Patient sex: M
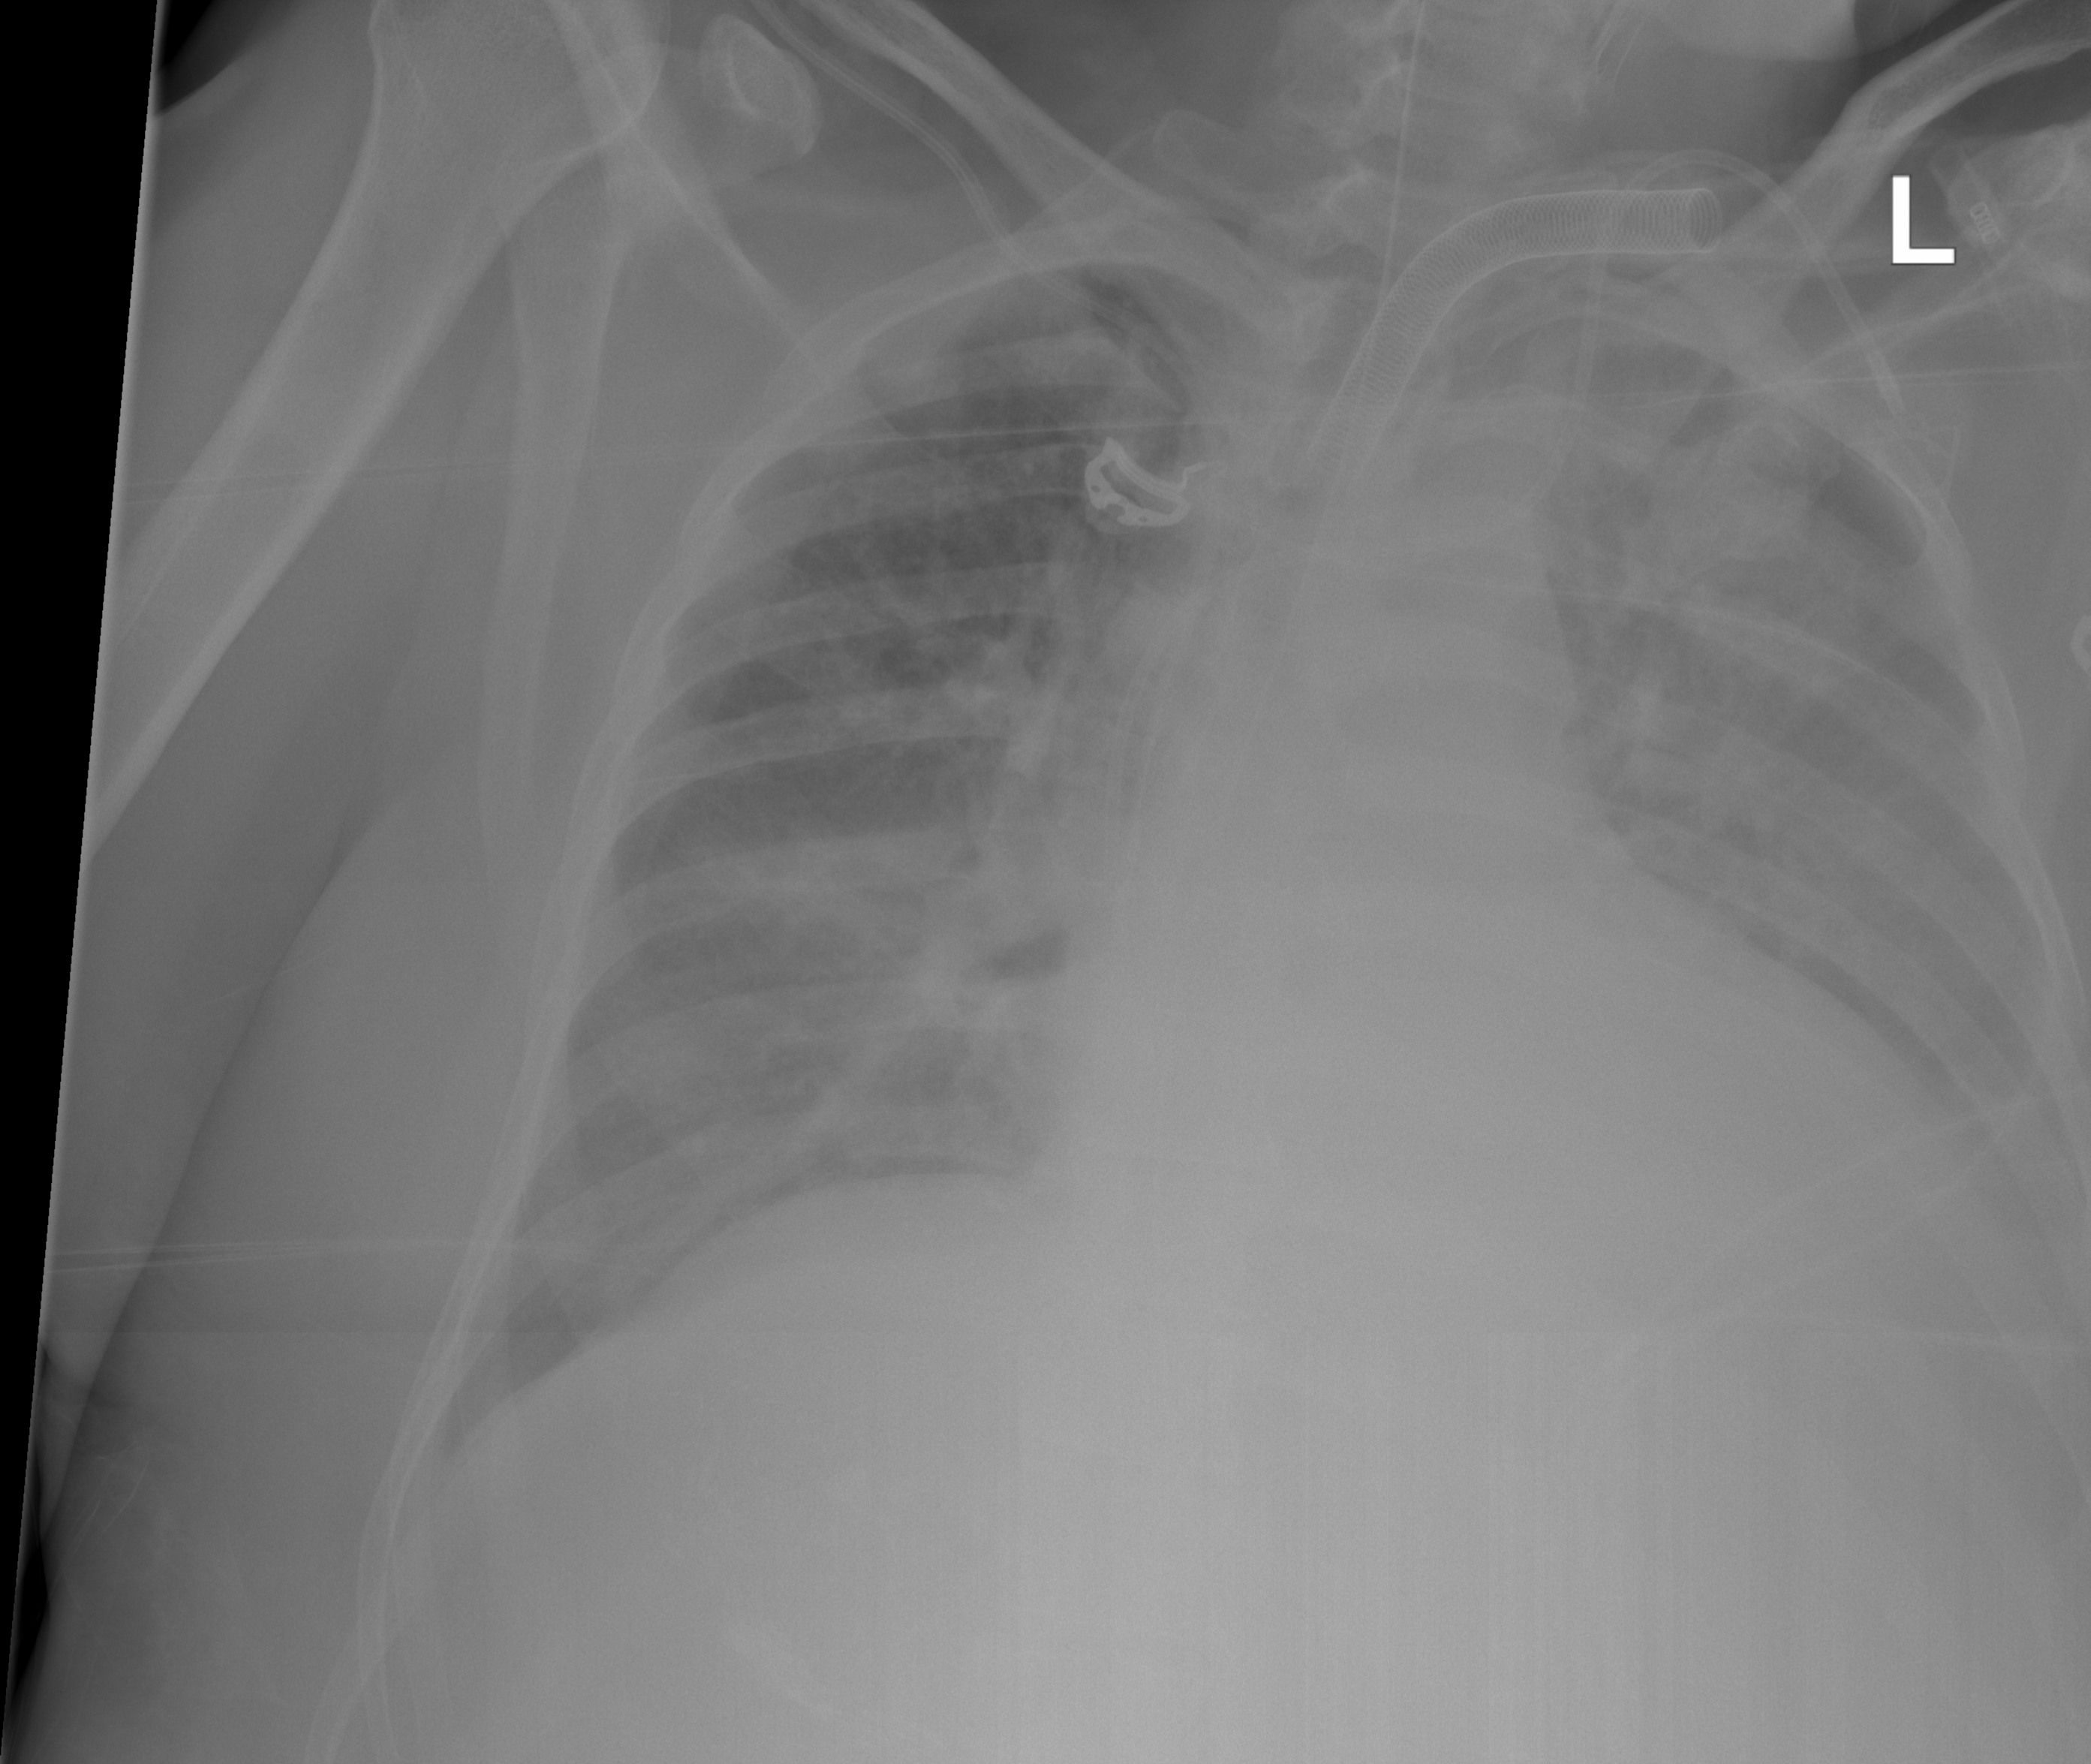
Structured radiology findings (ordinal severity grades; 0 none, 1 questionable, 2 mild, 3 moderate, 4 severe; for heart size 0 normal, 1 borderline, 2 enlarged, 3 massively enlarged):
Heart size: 2
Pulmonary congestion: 2
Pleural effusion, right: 0
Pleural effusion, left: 2
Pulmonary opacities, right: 0
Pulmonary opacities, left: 2
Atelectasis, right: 2
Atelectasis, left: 3